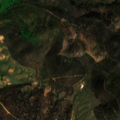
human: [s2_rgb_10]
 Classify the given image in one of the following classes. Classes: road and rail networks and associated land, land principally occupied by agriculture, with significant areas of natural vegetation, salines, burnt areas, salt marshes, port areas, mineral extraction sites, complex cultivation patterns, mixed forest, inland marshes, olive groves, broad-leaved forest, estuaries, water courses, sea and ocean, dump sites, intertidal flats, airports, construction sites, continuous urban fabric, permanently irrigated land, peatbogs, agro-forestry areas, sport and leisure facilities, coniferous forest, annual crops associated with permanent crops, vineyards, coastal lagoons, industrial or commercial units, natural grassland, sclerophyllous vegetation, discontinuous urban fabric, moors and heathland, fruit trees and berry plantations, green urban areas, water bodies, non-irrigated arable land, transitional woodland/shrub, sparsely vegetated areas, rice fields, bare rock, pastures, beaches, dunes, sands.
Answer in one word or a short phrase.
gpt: land principally occupied by agriculture, with significant areas of natural vegetation, broad-leaved forest, sclerophyllous vegetation, transitional woodland/shrub